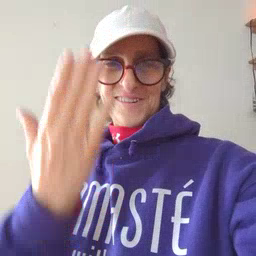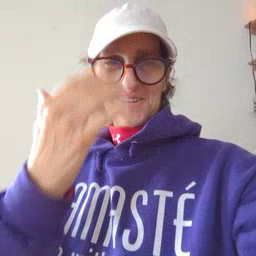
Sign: mitten